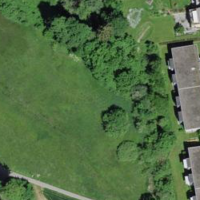
EUNIS habitat code: 24
Species observed at this site:
Sambucus racemosa